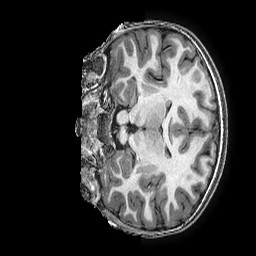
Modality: T1w
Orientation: coronal
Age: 10
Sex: female
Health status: ill
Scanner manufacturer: ge
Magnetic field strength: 3 T
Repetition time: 0.0077 s
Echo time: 0.003436 s